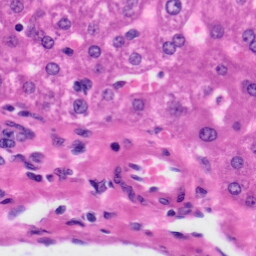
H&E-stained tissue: Liver